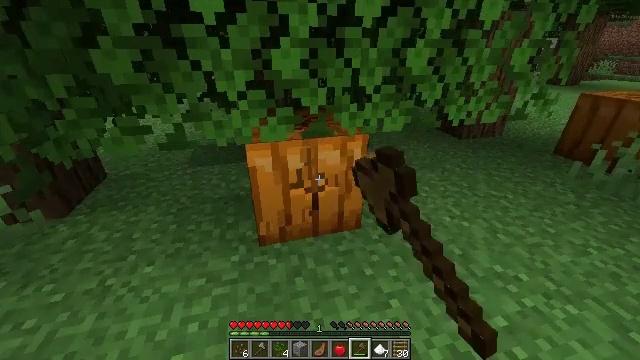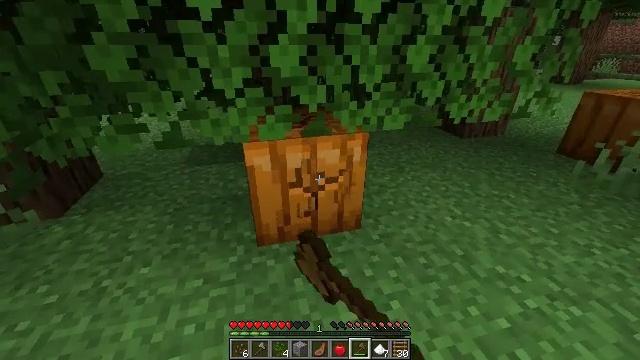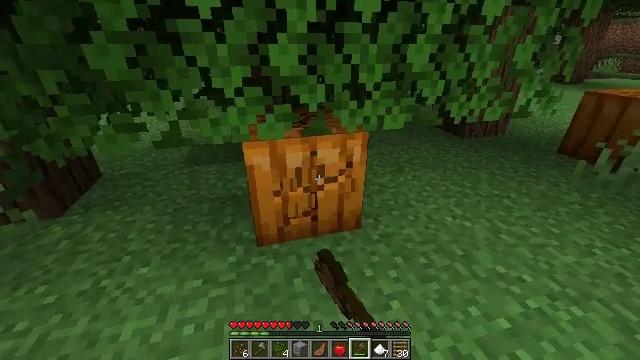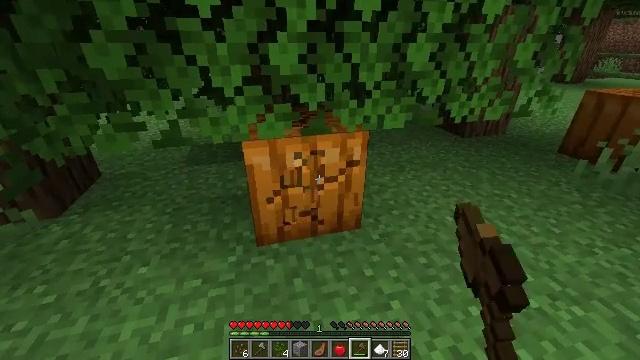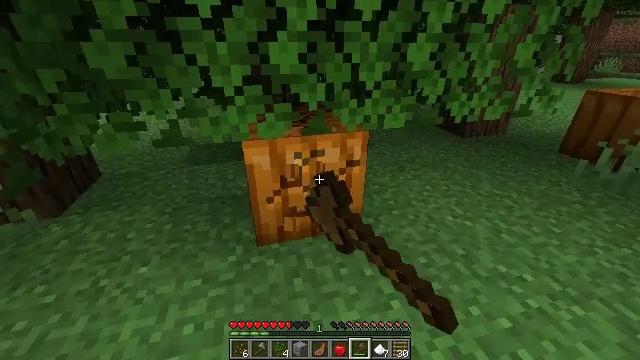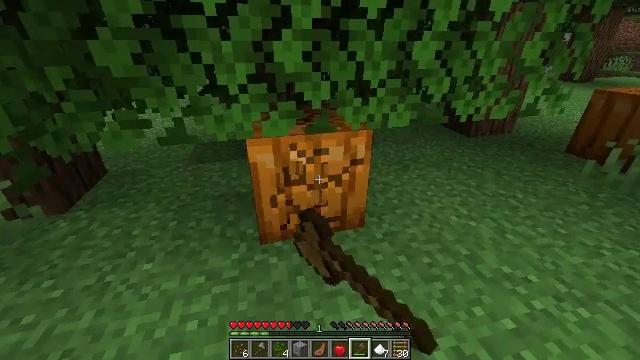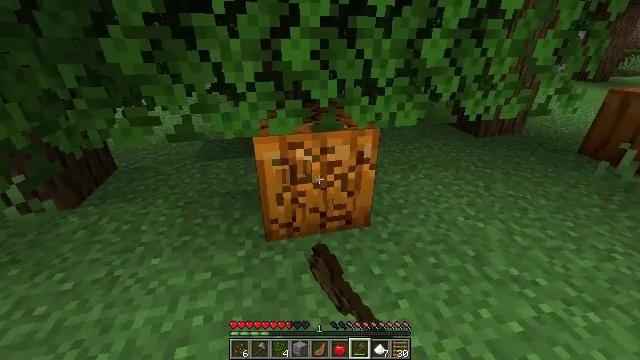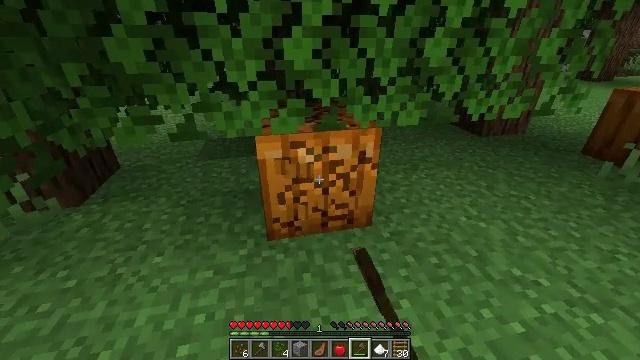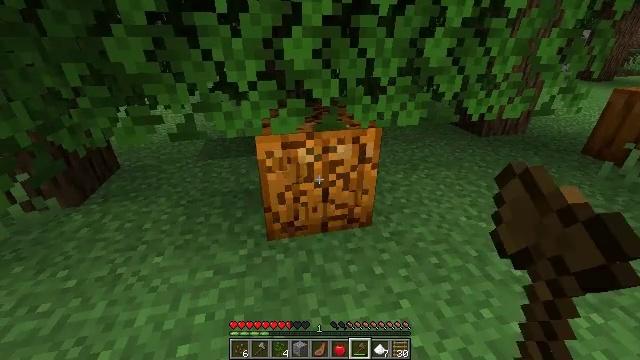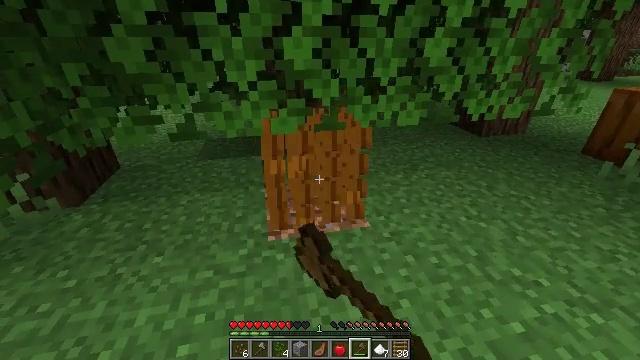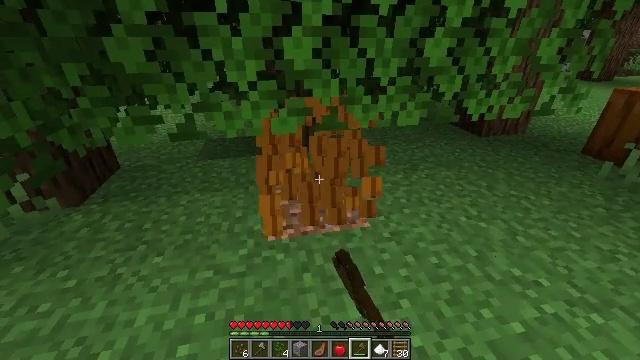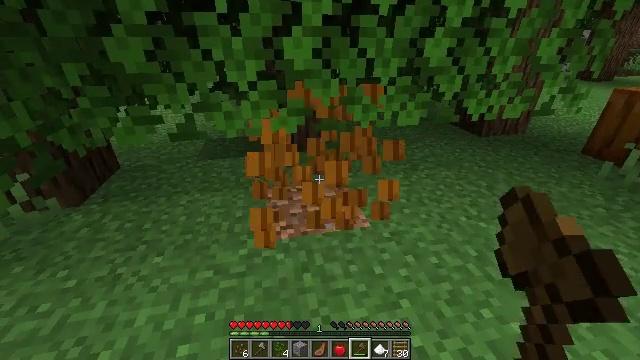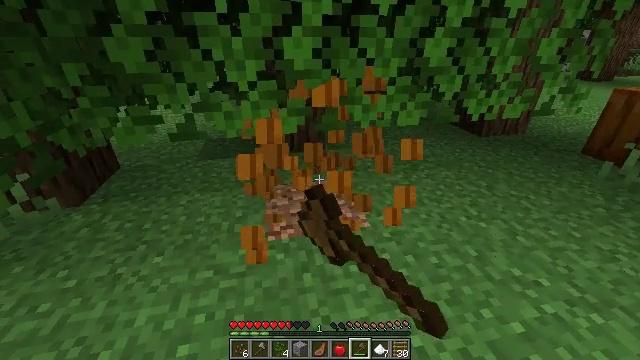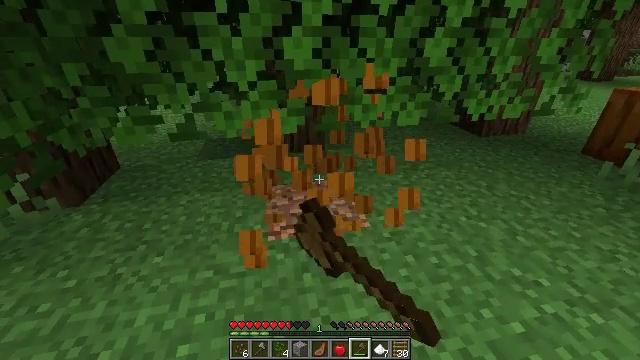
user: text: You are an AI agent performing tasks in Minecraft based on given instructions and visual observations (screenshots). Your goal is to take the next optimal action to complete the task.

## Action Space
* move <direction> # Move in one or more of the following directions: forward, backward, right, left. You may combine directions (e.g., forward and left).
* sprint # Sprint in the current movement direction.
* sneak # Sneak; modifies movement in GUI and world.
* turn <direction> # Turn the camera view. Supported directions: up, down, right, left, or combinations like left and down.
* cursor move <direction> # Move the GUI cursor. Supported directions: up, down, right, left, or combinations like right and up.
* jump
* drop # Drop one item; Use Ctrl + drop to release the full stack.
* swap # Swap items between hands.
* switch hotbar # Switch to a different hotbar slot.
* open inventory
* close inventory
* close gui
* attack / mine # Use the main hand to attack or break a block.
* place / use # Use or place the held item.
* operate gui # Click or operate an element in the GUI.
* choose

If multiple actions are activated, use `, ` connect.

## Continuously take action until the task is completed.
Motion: motion action
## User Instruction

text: Mine the pumpkin from the ground.
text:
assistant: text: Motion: attack / mine
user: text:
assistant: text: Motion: attack / mine
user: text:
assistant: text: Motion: attack / mine
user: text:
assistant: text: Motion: attack / mine
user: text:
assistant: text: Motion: attack / mine
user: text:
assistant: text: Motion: turn left, attack / mine
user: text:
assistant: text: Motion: attack / mine
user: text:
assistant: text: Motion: attack / mine
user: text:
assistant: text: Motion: attack / mine
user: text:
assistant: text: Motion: attack / mine
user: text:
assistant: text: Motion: attack / mine
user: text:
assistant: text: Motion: attack / mine
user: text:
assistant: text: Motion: attack / mine
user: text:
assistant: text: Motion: attack / mine